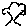
Label: tree